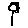
Label: flower